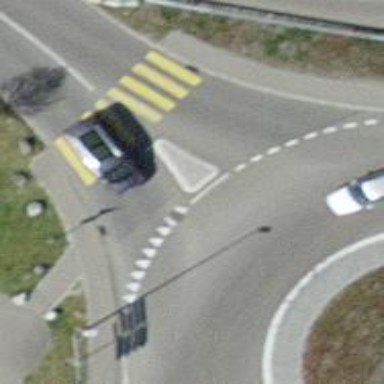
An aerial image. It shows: Road with "give way" sign.